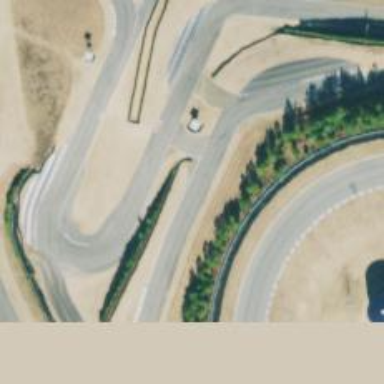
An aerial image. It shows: Raceway for motor sports.